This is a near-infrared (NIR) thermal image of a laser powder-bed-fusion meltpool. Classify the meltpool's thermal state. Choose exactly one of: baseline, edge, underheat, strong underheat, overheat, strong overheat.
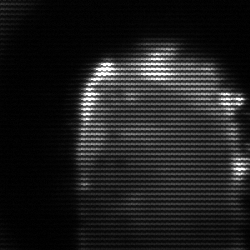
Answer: baseline